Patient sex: M
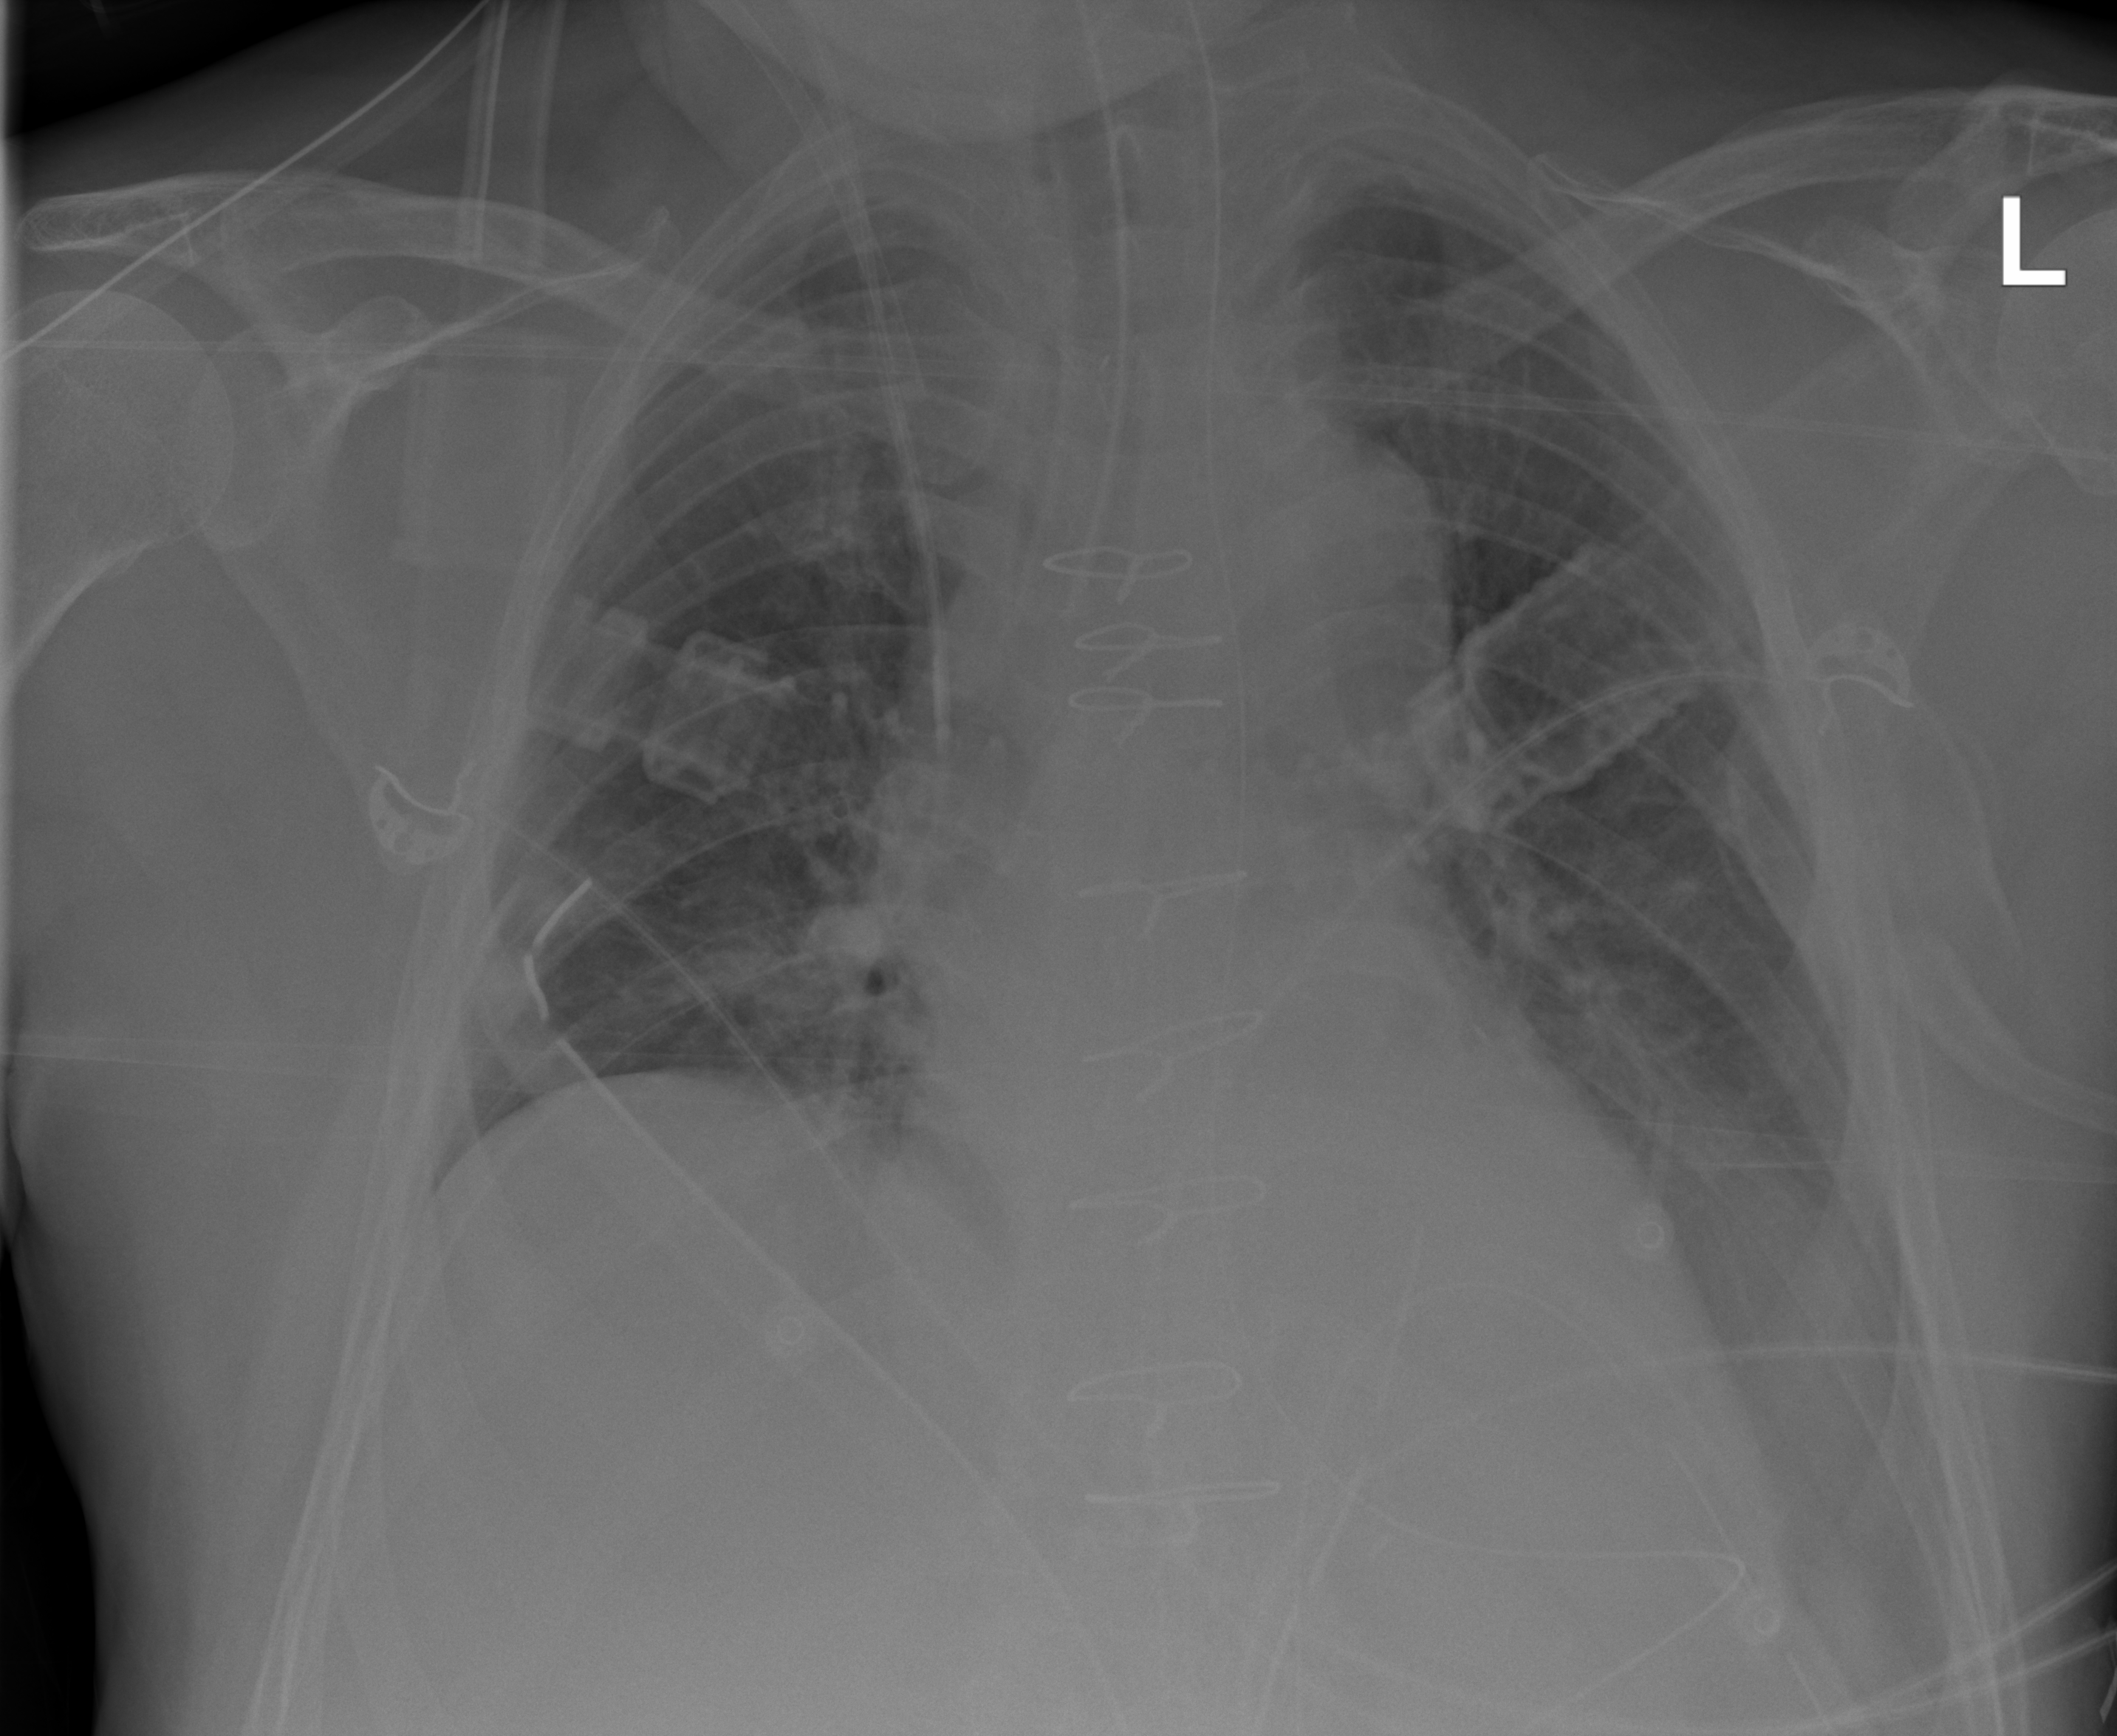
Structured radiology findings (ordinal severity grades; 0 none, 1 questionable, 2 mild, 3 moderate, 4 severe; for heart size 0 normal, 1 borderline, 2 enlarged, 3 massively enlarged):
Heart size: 2
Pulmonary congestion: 2
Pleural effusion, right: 0
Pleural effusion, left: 2
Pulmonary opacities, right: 0
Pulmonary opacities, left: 0
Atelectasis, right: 0
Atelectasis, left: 2